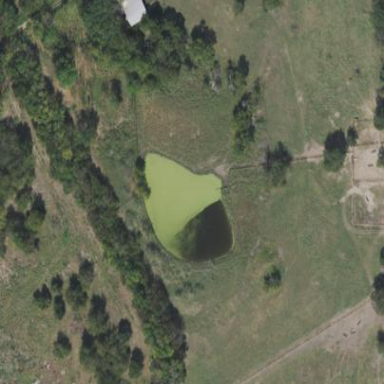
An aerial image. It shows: Serene pond surrounded by nature.